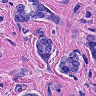
Metastatic tissue present: yes